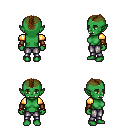
a pixel art fantasy rpg character, female body template, orc, green skin, gold arm armor, metal pants, brown short mohawk hairstyle, leather bracers, four views (front, back, left, right), 2x2 character sprite sheet, small pixel art, hard edges, no anti-aliasing